Question: I would like to have font awesome with charaters on it , but it fails to do that.Please help to understand whats going on wrong.

'''
<i class="fa fa-square fa-2x" style="color:red;"><span style="text-color:white;">S</span></i>
<i class="fa fa-square fa-2x" style="color:yellow;"><span style="text-color:white;">XL</span></i>
<i class="fa fa-square fa-2x" style="color:green;"><span style="text-color:white;">XXL</span></i>
'''
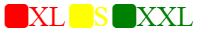
Answer: You shouldn't use Font Awesome, as this will only output icons using CSS content, and you can't put any HTML markup 'inside' them.
The best thing would just be to use span tags, and style them using CSS.
<URL>
HTML:
'''
<span class="red">XL</span>
<span class="yellow">S</span>
<span class="green">XXL</span>
'''
CSS:
'''
span { border-radius:5px;padding:0 5px;text-align:center; }
.red { background:red; }
.yellow {background:yellow; }
.green { background:green; }
'''